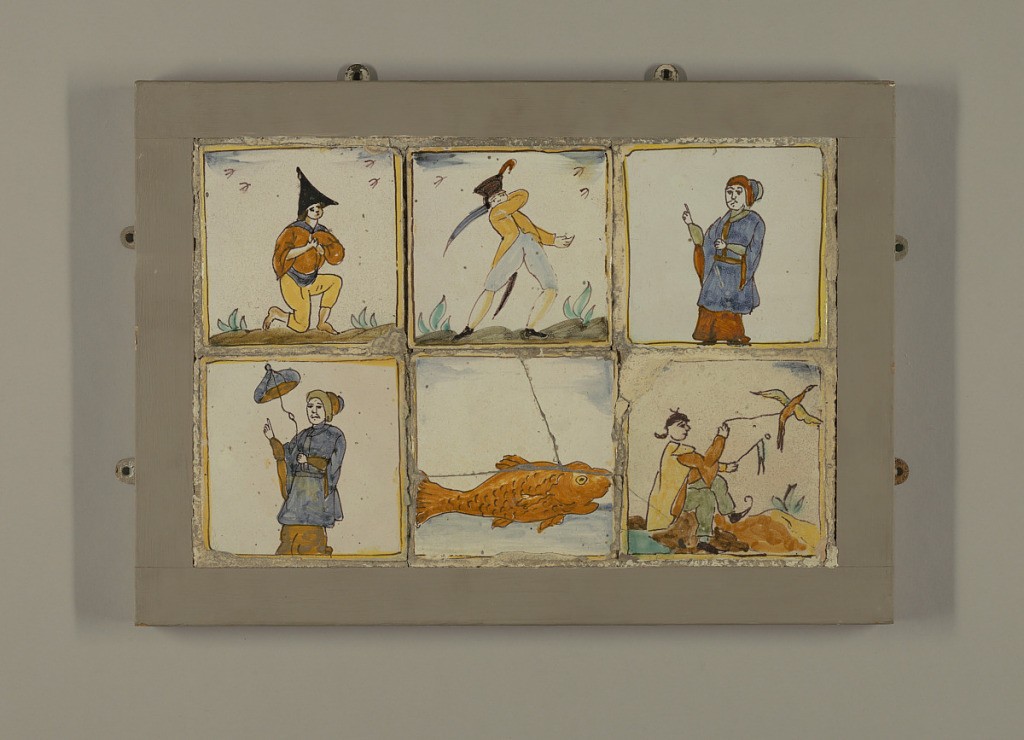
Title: Tile
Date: late 18th–early 19th century
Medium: Earthenware, glazed, high fire decorated
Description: Kneeling man, with pointed hat and bare feet.